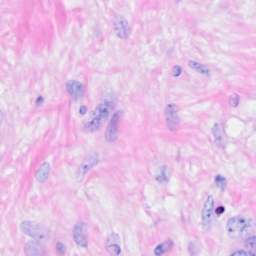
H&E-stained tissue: Breast